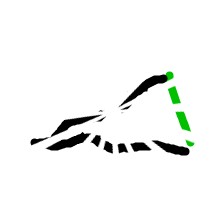
Shape: triangle